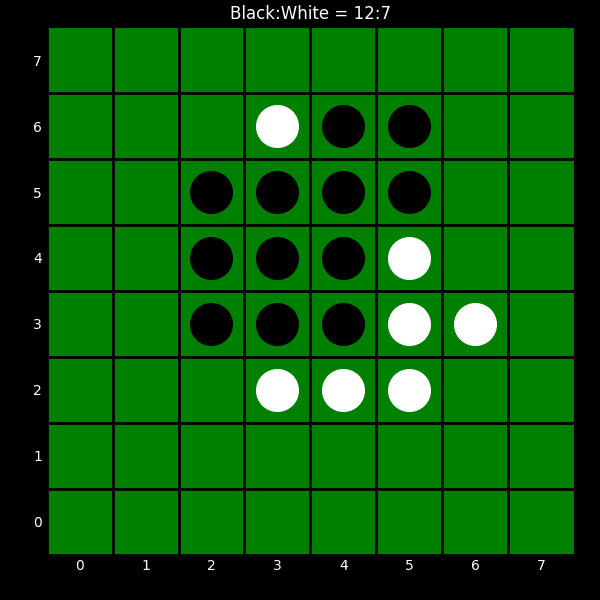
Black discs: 12
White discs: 7